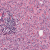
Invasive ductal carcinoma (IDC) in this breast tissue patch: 1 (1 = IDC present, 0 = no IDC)